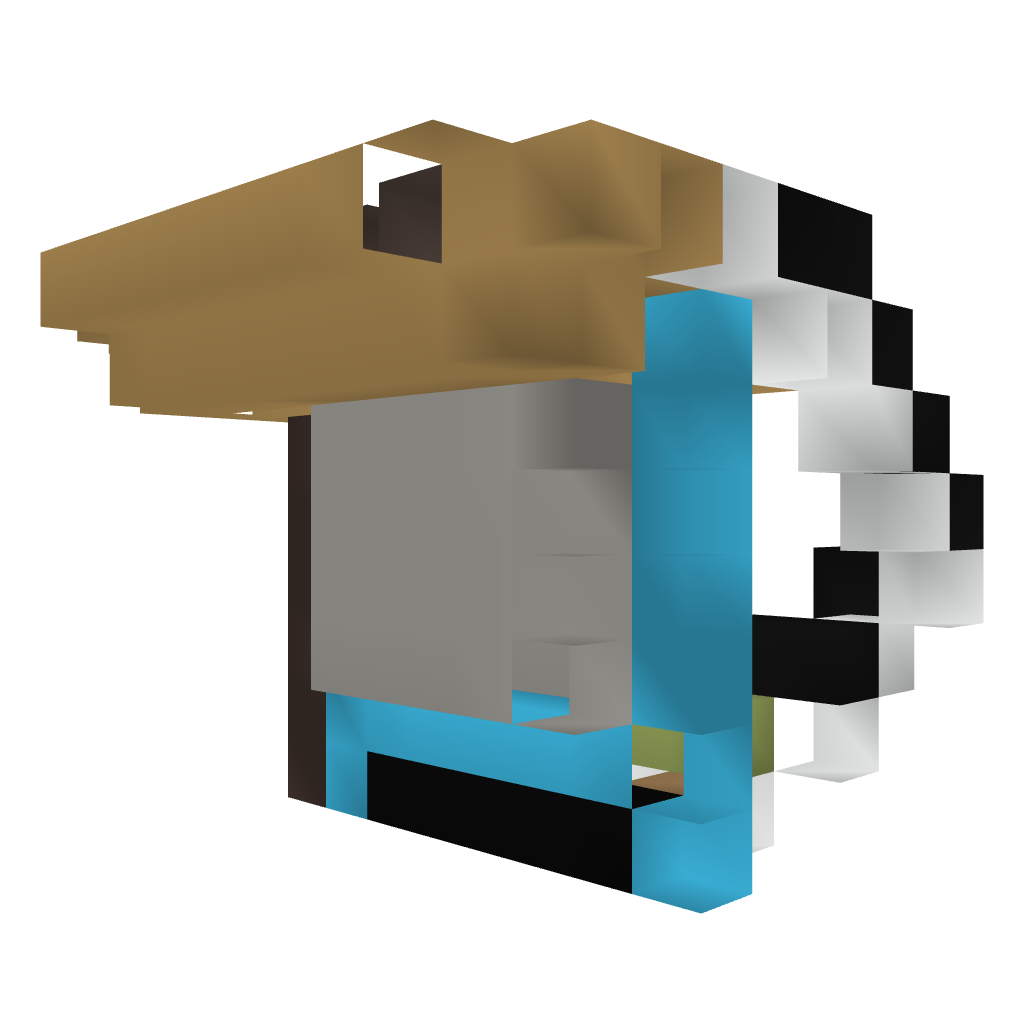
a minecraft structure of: Connect 4